Breast ultrasound image
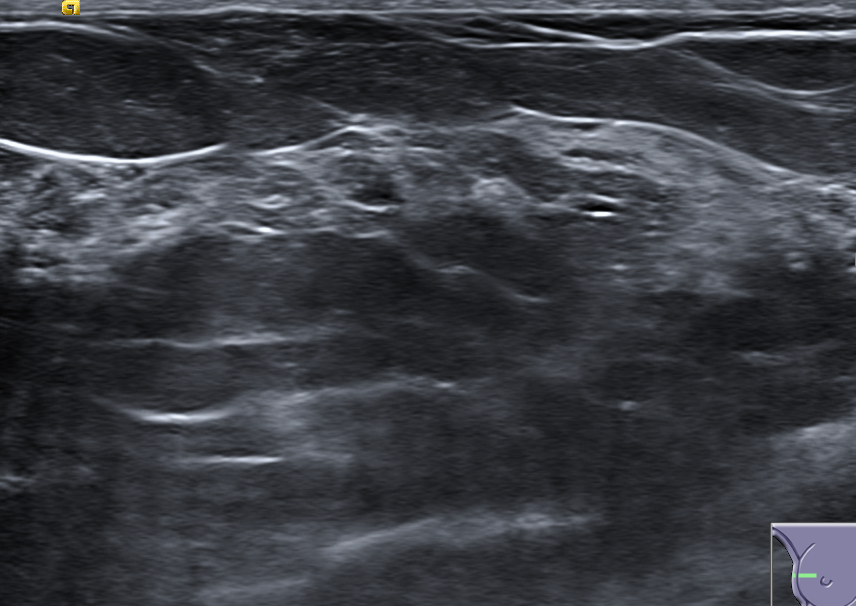
Diagnosis: normal